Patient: sex F, age 62
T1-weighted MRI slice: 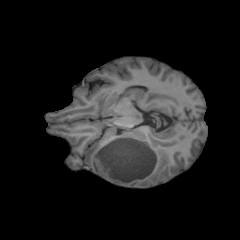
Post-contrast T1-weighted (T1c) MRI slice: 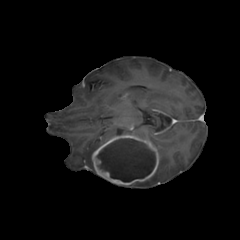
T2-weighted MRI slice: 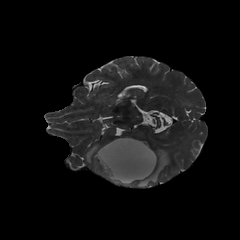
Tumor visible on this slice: yes
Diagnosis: Glioblastoma, IDH-wildtype
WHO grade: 4